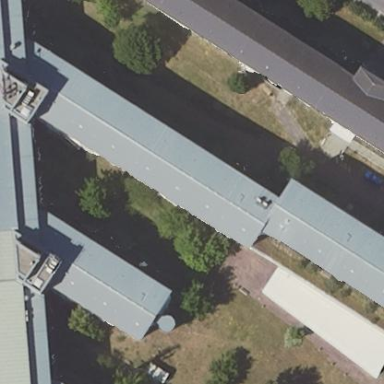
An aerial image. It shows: Gray building with roof.